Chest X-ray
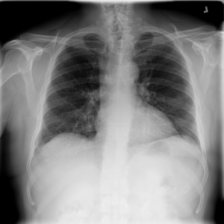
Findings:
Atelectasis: negative
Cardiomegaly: negative
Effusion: negative
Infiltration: negative
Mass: negative
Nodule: negative
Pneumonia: negative
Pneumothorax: negative
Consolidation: negative
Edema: negative
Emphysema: negative
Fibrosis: negative
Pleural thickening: negative
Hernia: negative